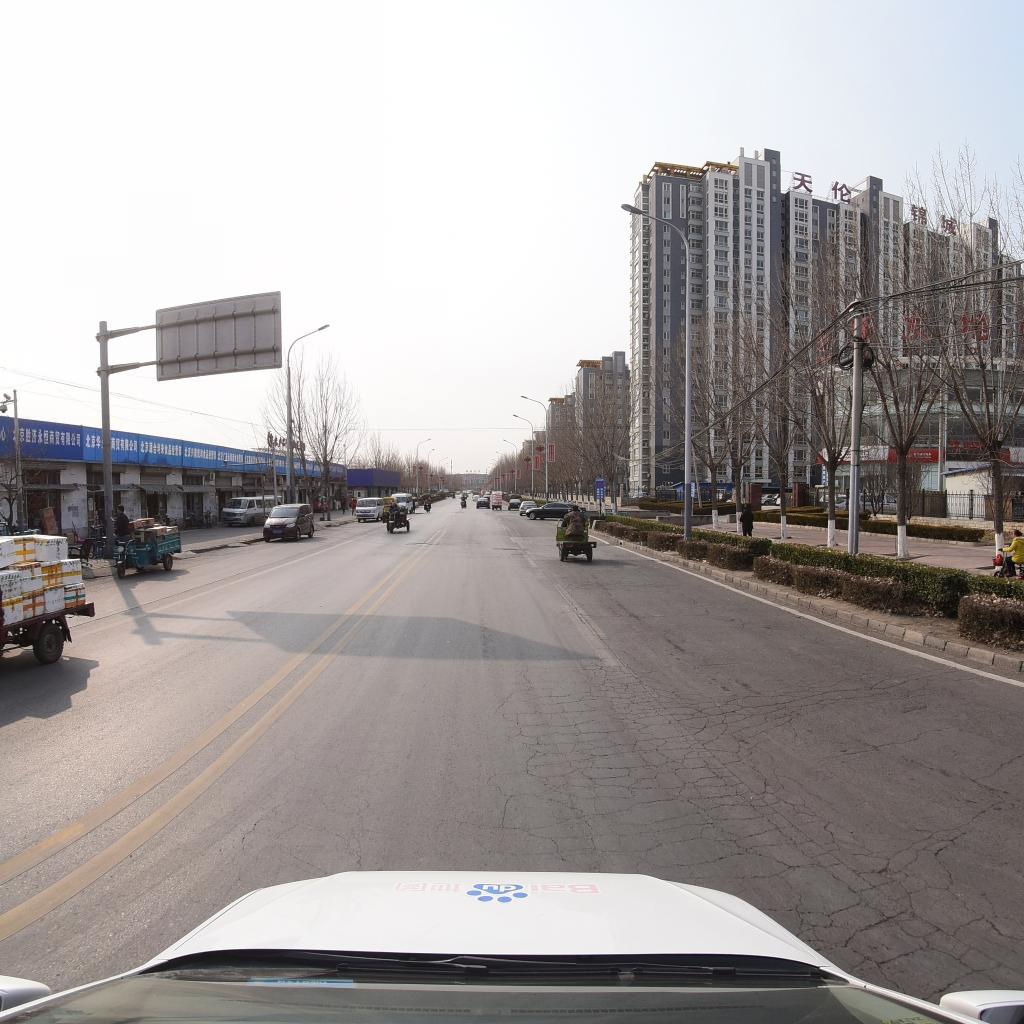
Region: Fengtai
Road damage annotations: alligator crack, alligator crack